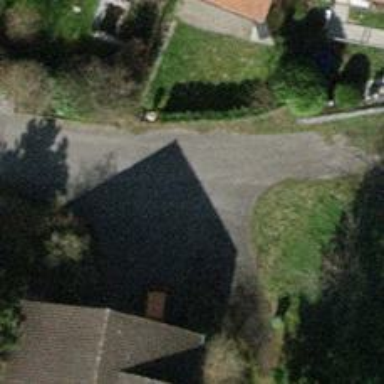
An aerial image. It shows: Residential road without sidewalk.